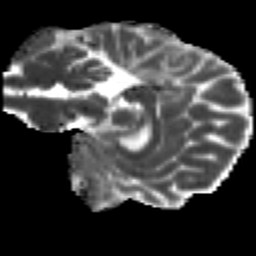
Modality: MD
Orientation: sagittal
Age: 26
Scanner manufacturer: siemens
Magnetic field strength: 3 T
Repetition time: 2.2 s
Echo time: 0.084 s